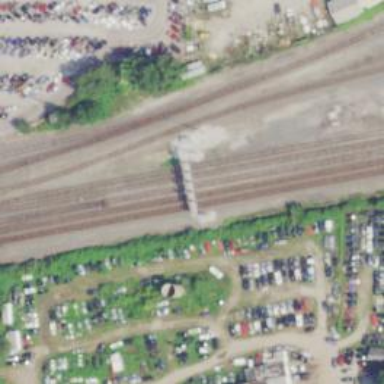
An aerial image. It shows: Railway yard.